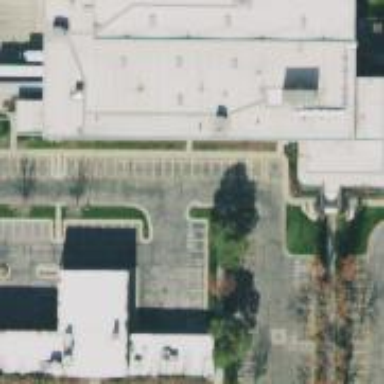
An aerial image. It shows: Commercial building.